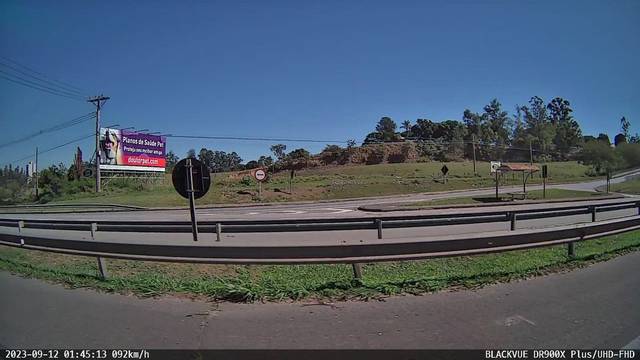
Region: Brazil
Coordinates: -23.51, -47.42